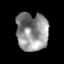
Tissue: lung
Cell type: Epithelial cells
Senescence score: 0.1904
Nuclear area (px): 1189
Mean DAPI intensity: 143.198